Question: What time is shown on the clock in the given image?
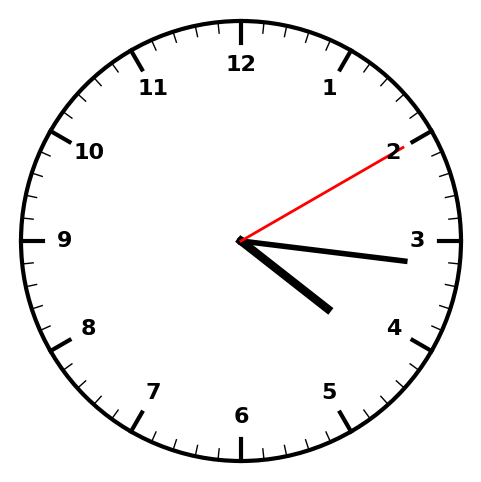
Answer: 04:16:10